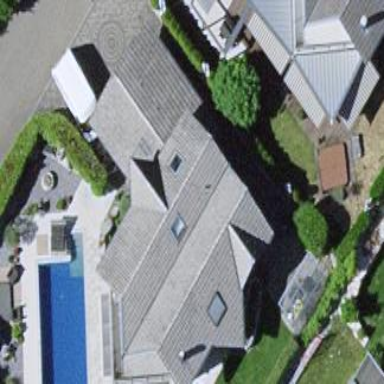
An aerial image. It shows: Simple house.